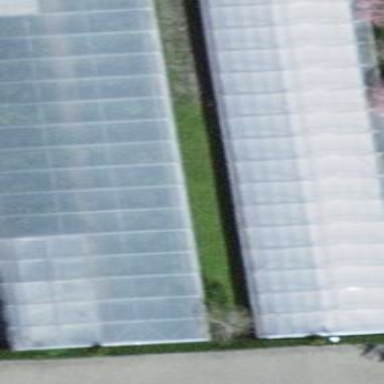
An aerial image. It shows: Greenhouse designed for horticulture purposes.